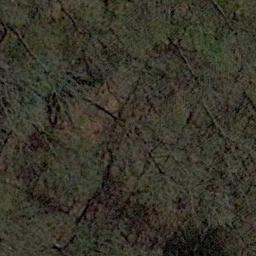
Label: forest